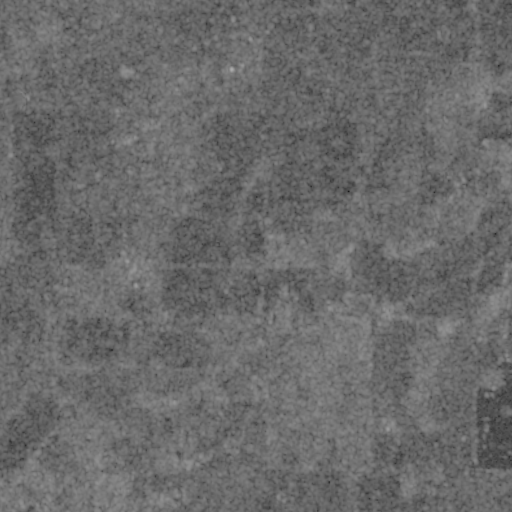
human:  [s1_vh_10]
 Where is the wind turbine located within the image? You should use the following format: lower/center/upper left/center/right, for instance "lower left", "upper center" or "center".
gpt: The wind turbine is located in the upper center of the image.
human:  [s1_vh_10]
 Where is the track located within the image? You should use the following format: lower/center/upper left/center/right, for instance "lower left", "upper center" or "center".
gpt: There is no track in the image.

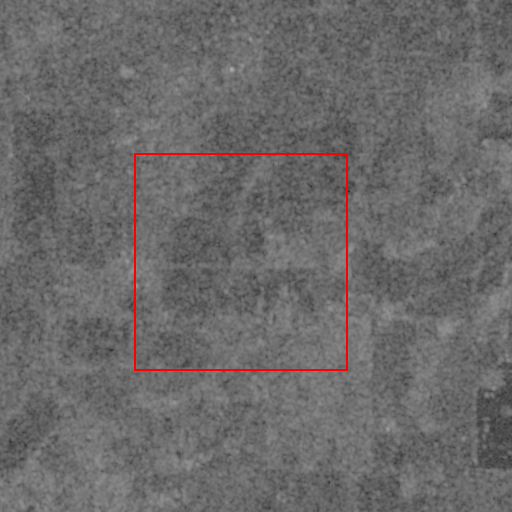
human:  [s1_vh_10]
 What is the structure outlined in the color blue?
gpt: There is no blue outline.
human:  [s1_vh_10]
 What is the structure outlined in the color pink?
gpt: There is no structure outlined in pink.